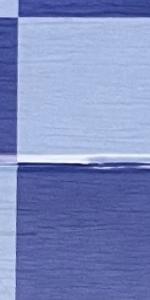
Label: Empty